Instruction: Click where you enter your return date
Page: home
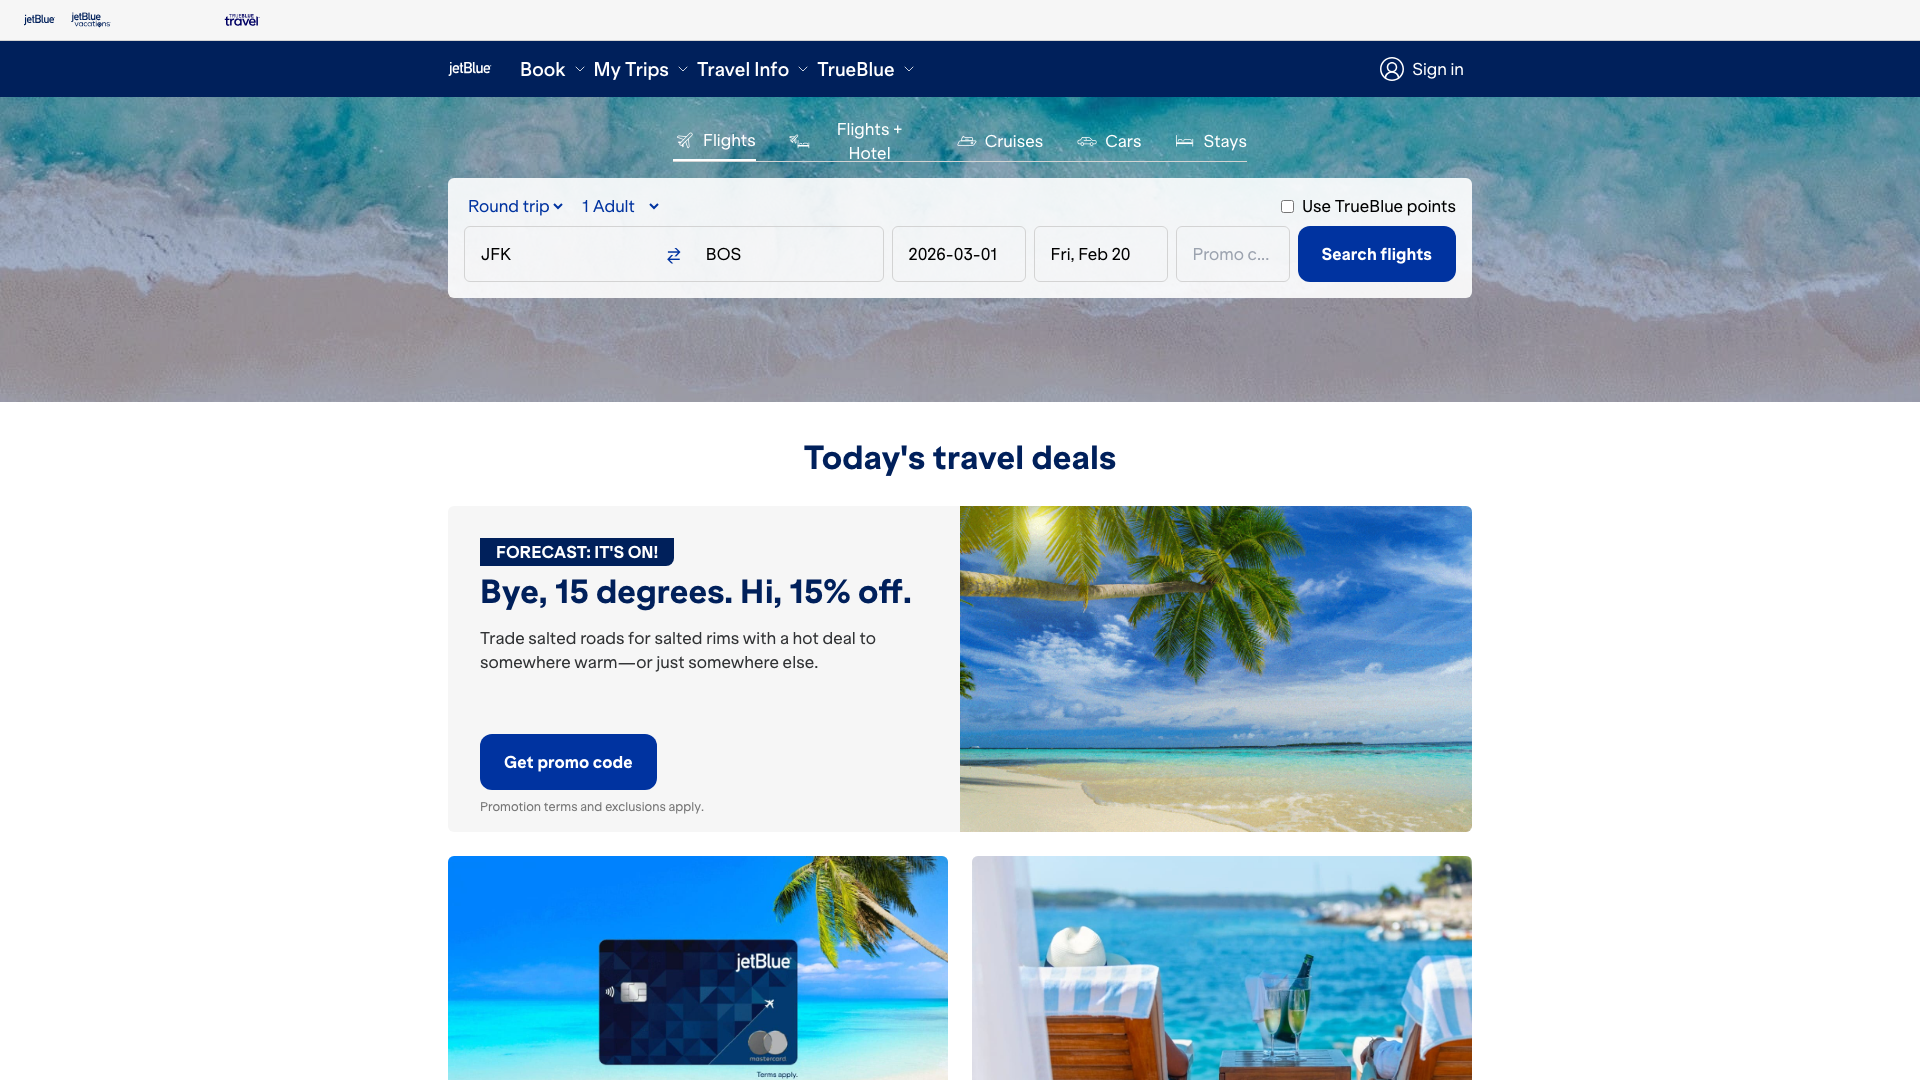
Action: click